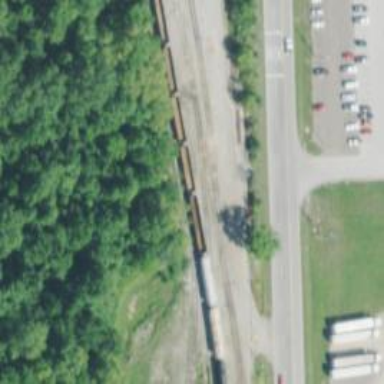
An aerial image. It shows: Railway yard in service.